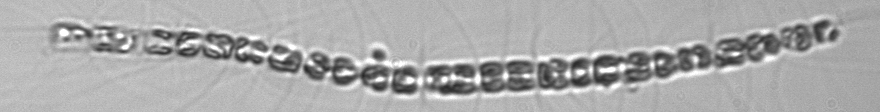
Label: Chaetoceros